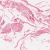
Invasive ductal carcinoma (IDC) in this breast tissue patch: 0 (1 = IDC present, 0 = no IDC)